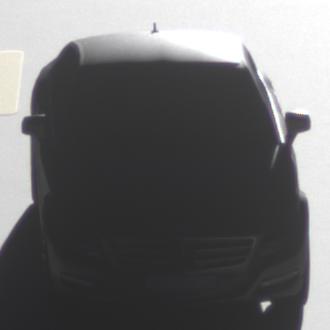
Make: Mercedes-Benz
Model: CLS Coupé 350
Detailed model: CLS-Class (218) Coupé
Model produced from: 2011/01
Model produced until: 2014/07
Doors: 4
Color: gray
Road condition: dry road
Daytime: sunrise or sunset
Contrast: high contrast